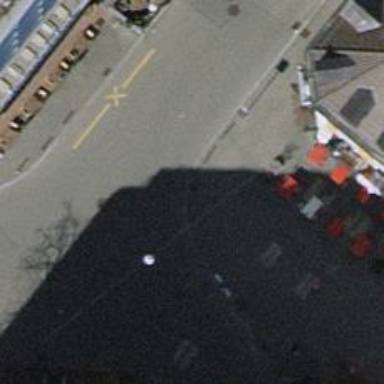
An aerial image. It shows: Bollard barrier.